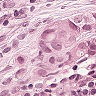
Metastatic tissue present: yes